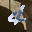
Label: 4